Question: I have written an implementation of the A* search algorithm. The problem is that the heuristic I'm currently using only works accurately on square grids. As my map is isometric, the heuristic doesn't take into account the layout of the map and thus, the distance between cells.
After extensive logging and analysis (read as ), I have come to the conclusion that my current heuristic works quite well, with one little exception: the end result is reversed for straight and diagonal movement.
'''
inline int Pathfinder::calculateDistanceEstimate(const CellCoord& coord) const
{
int diagonal = std::min(abs(coord.x-goal->position.x), abs(coord.y-goal->position.y));
int straight = (abs(coord.x-goal->position.x) + abs(coord.y-goal->position.y));
return 14 * diagonal + 10 * (straight - 2 * diagonal);
}
'''
This means that a straight move, which really costs 'sqrt(2)' times more than a diagonal move on an map, is calculated to be the that of a diagonal one. The question is: how can I modify my current heuristic so it will produce correct results for an isometric layout? Simply replacing 'diagonal' with 'straight' and vice versa will work.

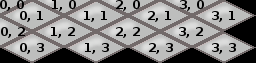
Answer: One thing to try would be converting from isometric coordinates to a square grid coordinate set for all calculations.
Say that 0,0 stays the root of the map. 0,1 stays the same, 1,2 becomes 0,2; 1,3 becomes 0,3; 2,3 becomes 1,4; 3,3 becomes 2,5; 0,2 becomes -1,1; etc. This puts you back into a square grid such that the coordinates and heuristics should work again.
Y coordinate becomes Y+sourceX offset (3,3 is at x=2; so becomes 2,5); finding sourceX mathmatically is proving itself more difficult.
[Stream of consciousness; ignore] Isometric coordinates at Y=0 are accurate for source X. So, to calculate source X you need to 'move left/up Y times' which should net a change of Y/2; rounded down, in the X coordinate.... roughly suggesting that the square coordinates would be:
'''
sourceX = X - Y/2
sourceY = Y + sourceX
'''
Where sourceX and sourceY are the coordinates in a normal square grid; and Y/2 is integer arithmetic/rounded down.
So, in theory, this becomes:
'''
double DistanceToEnd(Point at, Point end)
{
Point squareStart = squarify(at);
Point squareEnd = squarify(end);
int dx=squareStart.X-squareEnd.X;
int dy=squareStart.Y-squareEnd.Y;
return Math.Sqrt(dx*dx+dy*dy);
}
Point squarify(Point p1)
{
return new Point(p1.X-p1.Y/2, p1.Y+(p1.X-p1.Y/2));
}
'''
based on new bits of question:
Assuming that you are trying to get distance(3,2; 3,3) < (distance(2,3; 3,3) = distance(3,1; 3,3)); the following should work: (translated from C#; typos not guaranteed to be non present)
'''
inline int Pathfinder::calculateDistanceEstimate(const CellCoord& coord) const
{
int cx=coord.x - coord.y/2;
int cy=coord.y + cx;
int gx=goal->position.x - goal->position.y/2;
int gy=goal->position.y + gx;
int diagonal = std::min(abs(cx-gx), abs(cy-gy));
int straight = (abs(cx-gx) + abs(cy-gy));
return 14 * diagonal + 10 * (straight - 2 * diagonal);
}
'''
Fixed horrible typo.... again.